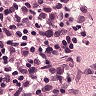
Metastatic tissue present: no